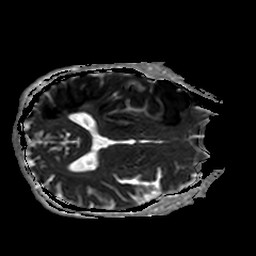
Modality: ADC
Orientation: axial
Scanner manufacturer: philips
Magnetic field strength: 3 T
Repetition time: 3.082 s
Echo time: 0.076 s